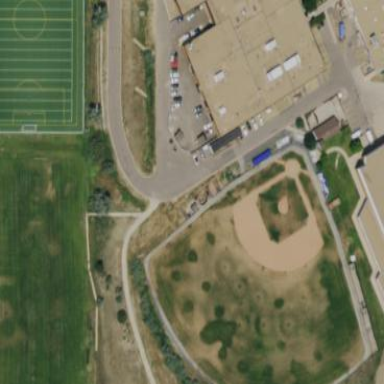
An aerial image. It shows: Baseball pitch for leisure land activities.